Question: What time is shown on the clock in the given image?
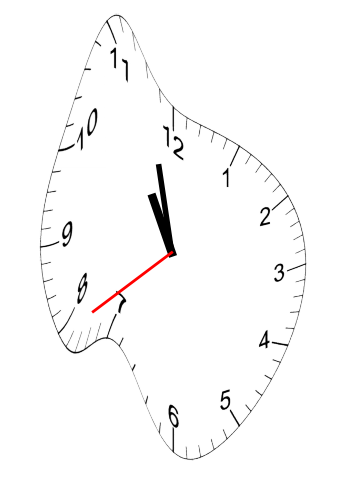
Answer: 10:57:39